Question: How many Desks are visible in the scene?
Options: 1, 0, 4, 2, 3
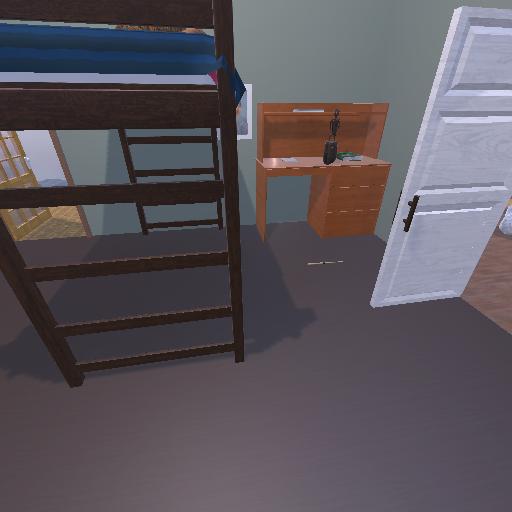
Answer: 1